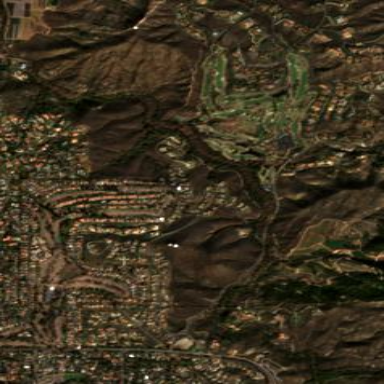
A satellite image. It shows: Golf course.